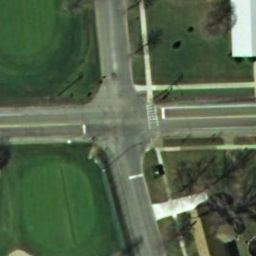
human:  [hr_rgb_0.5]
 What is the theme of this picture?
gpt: intersection

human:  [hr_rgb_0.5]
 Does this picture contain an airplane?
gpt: no

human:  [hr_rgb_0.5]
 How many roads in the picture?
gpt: two

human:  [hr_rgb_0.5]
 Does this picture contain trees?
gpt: yes

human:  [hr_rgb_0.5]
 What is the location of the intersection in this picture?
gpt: center